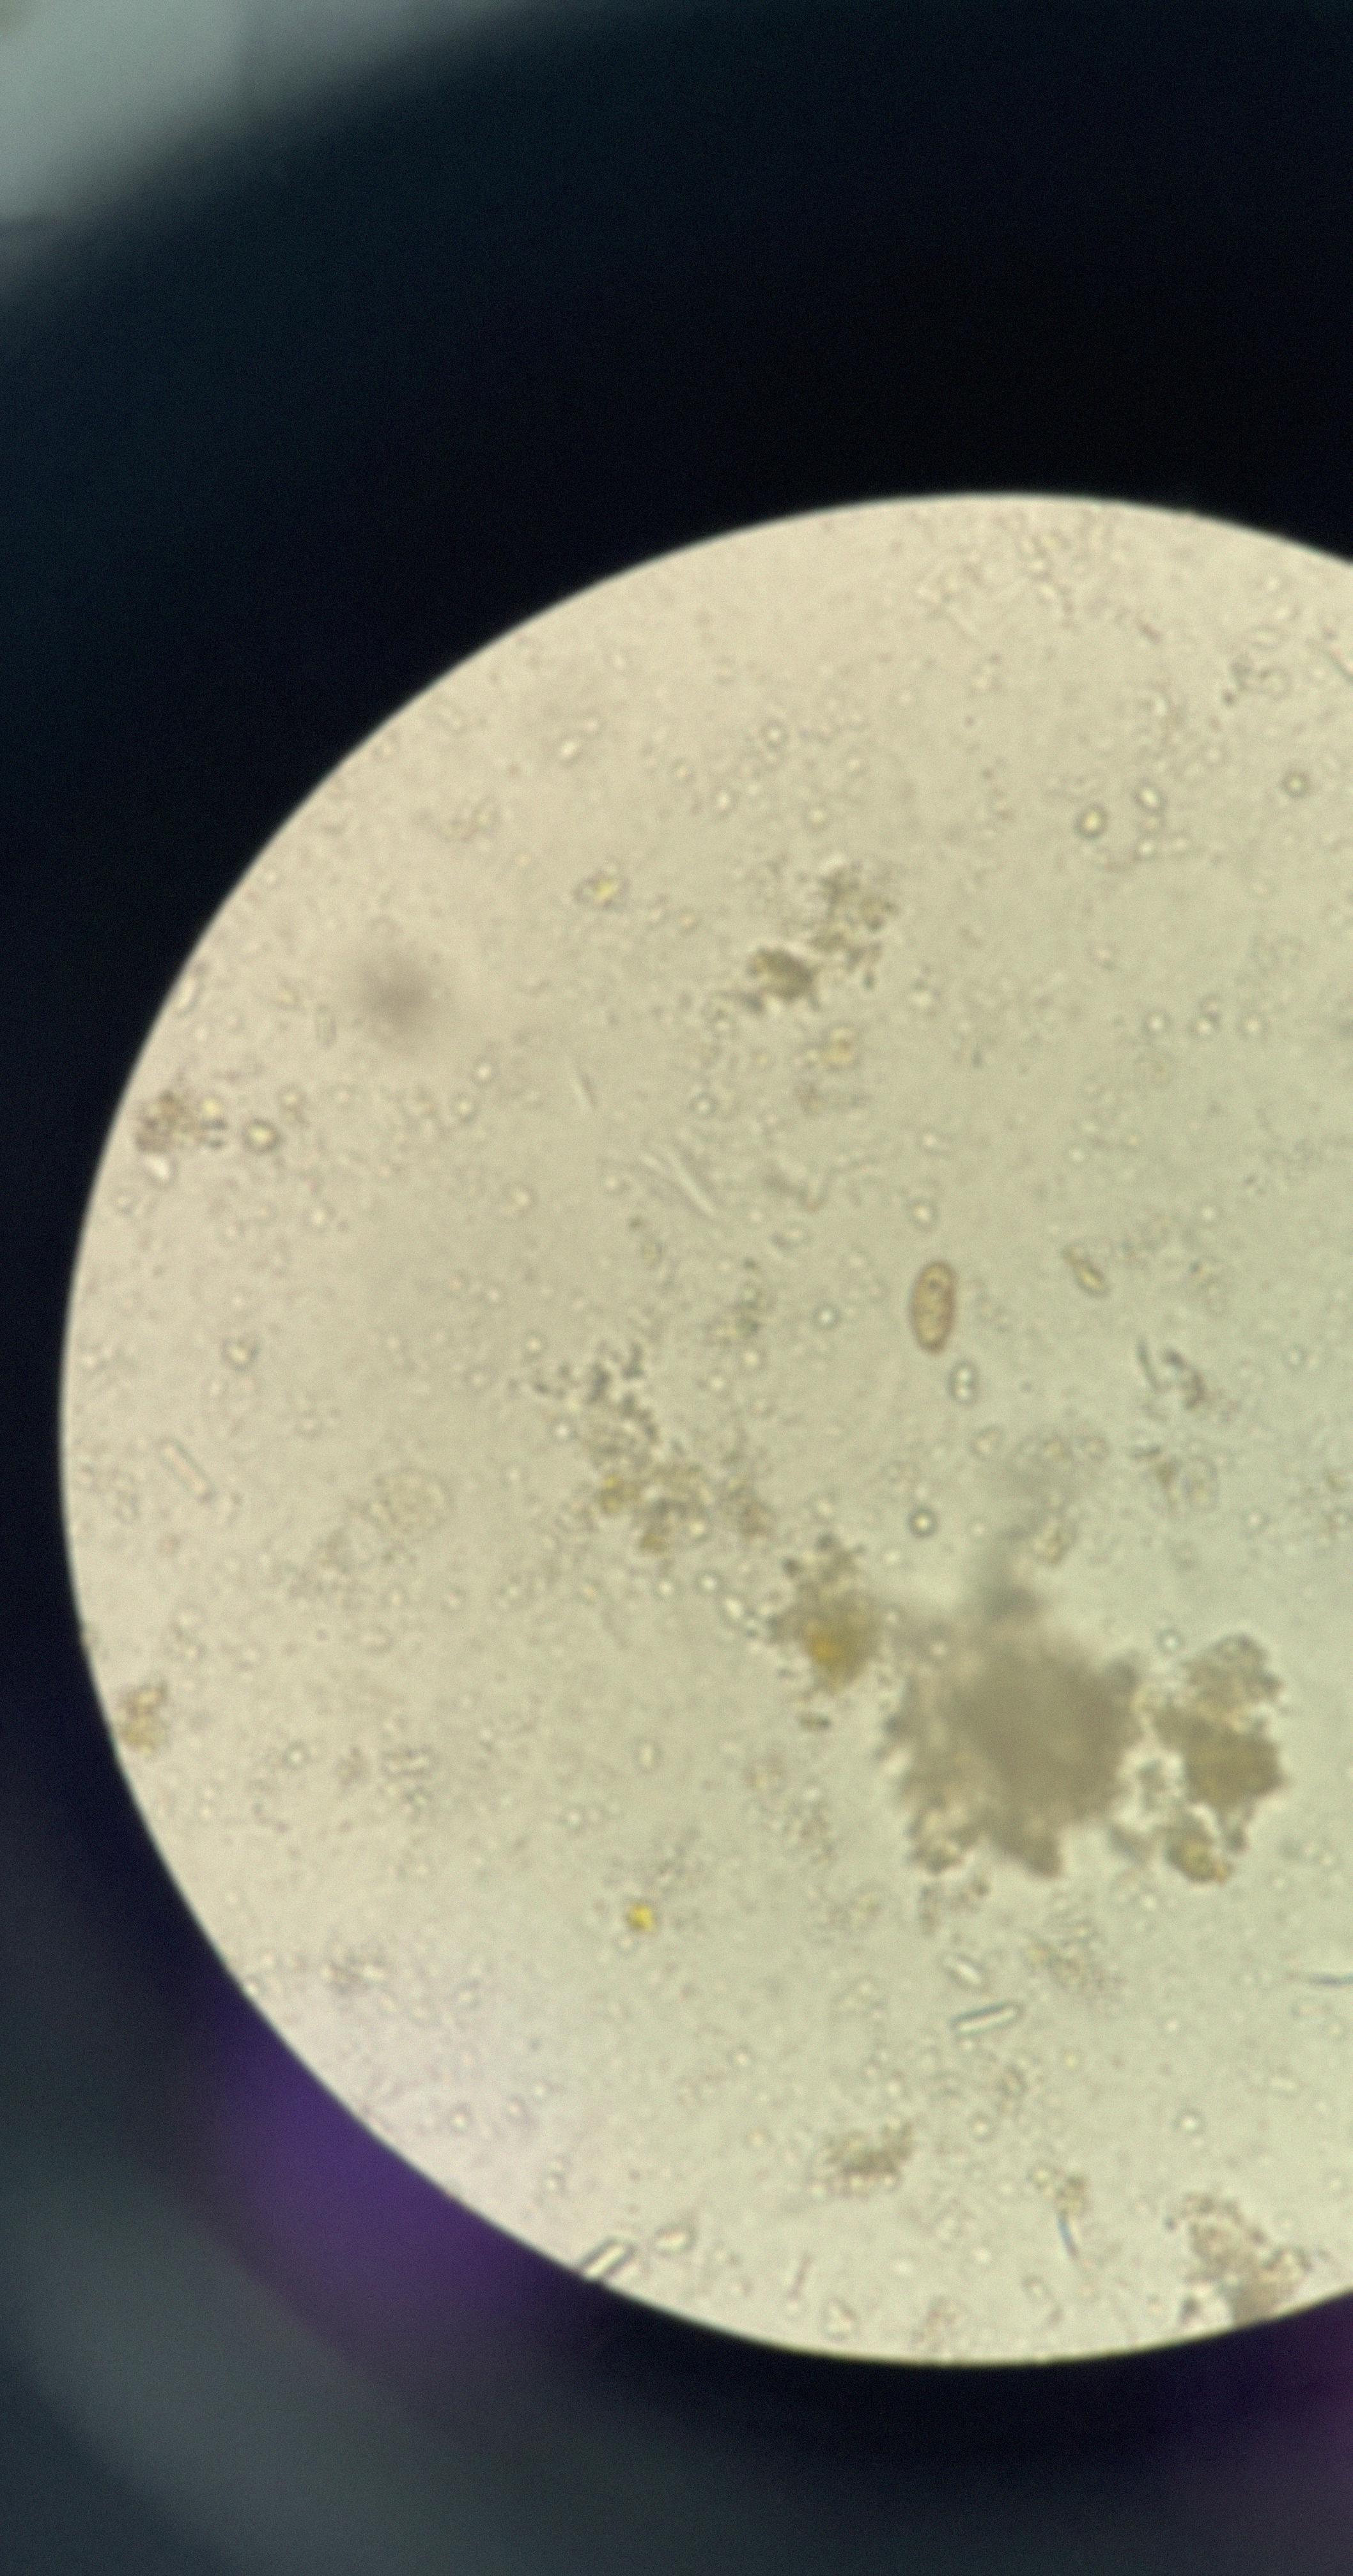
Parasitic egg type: Opisthorchis viverrine